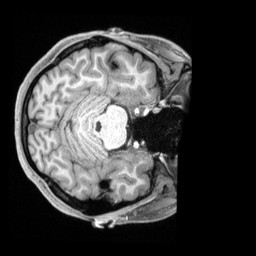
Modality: T1w
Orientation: axial
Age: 18
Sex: female
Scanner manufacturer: siemens
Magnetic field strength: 3 T
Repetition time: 2.4 s
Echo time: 0.00226 s